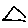
Label: triangle